Interaction volume radius: 10 \u00c5
Interaction volume height: 20 \u00c5
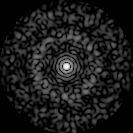
Disorder parameter: 0.8509